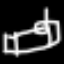
Label: bed